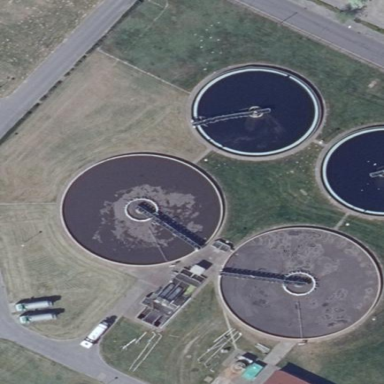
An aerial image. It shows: Building located by body of wastewater.